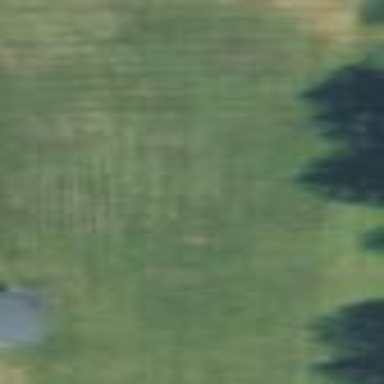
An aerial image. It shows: Soccer pitch with grass surface for leisure land.